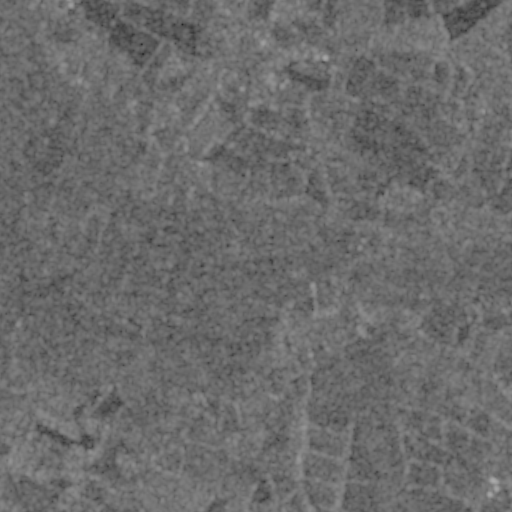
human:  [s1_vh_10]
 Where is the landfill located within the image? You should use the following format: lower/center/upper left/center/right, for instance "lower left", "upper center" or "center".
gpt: The landfill is located in the center right of the image.
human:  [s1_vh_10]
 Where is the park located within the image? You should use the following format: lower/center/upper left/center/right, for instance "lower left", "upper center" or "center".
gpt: The park is located in the upper center of the image.
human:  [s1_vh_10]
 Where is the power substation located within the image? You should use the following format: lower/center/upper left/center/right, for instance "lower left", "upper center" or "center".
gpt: The power substation is located in the upper center of the image.
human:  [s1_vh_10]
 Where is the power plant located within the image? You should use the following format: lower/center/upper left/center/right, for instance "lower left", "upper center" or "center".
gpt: There is no power plant in the image.

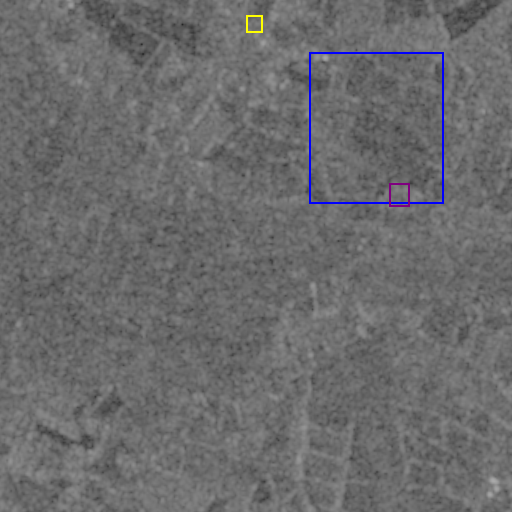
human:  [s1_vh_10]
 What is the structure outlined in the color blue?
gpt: The structure outlined in blue is a crop field.
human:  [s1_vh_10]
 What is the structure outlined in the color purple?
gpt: The structure outlined in purple is a landfill.
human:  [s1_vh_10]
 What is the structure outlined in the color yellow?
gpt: The structure outlined in yellow is a park.
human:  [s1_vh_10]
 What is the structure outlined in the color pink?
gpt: There is no pink outline.